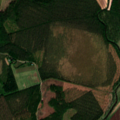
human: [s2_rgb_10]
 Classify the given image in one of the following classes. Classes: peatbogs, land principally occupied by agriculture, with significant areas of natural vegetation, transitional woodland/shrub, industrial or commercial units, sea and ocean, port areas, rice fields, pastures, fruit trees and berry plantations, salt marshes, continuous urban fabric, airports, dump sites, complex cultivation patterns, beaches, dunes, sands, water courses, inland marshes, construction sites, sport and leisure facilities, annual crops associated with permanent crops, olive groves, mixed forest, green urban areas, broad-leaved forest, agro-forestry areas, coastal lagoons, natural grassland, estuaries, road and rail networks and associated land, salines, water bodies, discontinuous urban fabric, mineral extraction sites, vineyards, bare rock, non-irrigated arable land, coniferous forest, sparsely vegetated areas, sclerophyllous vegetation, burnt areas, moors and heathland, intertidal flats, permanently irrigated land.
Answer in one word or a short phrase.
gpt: non-irrigated arable land, coniferous forest, transitional woodland/shrub